Question: <URL>' command.
The problem I'm facing is that 'progressbox()' will only print what's already there in the '/tmp/TemporaryDialogFile'. It will not print new stuff that gets written to this file.
I want to know how I can get 'progressbox()' to continually display the growing output stream from 'youtube-dl'.This should be possible: <URL> says so.
Relevant code:
'''
def openDialog():
d = Dialog(dialog="dialog")
d.set_background_title("Random title")
w = os.open("/tmp/TemporaryDialogFile", os.O_RDWR|os.O_CREAT)
os.chdir("/tmp")
p = subprocess.Popen(["youtube-dl", "-citw", channel_url], stdout=w, universal_newlines=True)
d.progressbox(file_path="/tmp/TemporaryDialogFile", text="youtube-dl output:")
'''

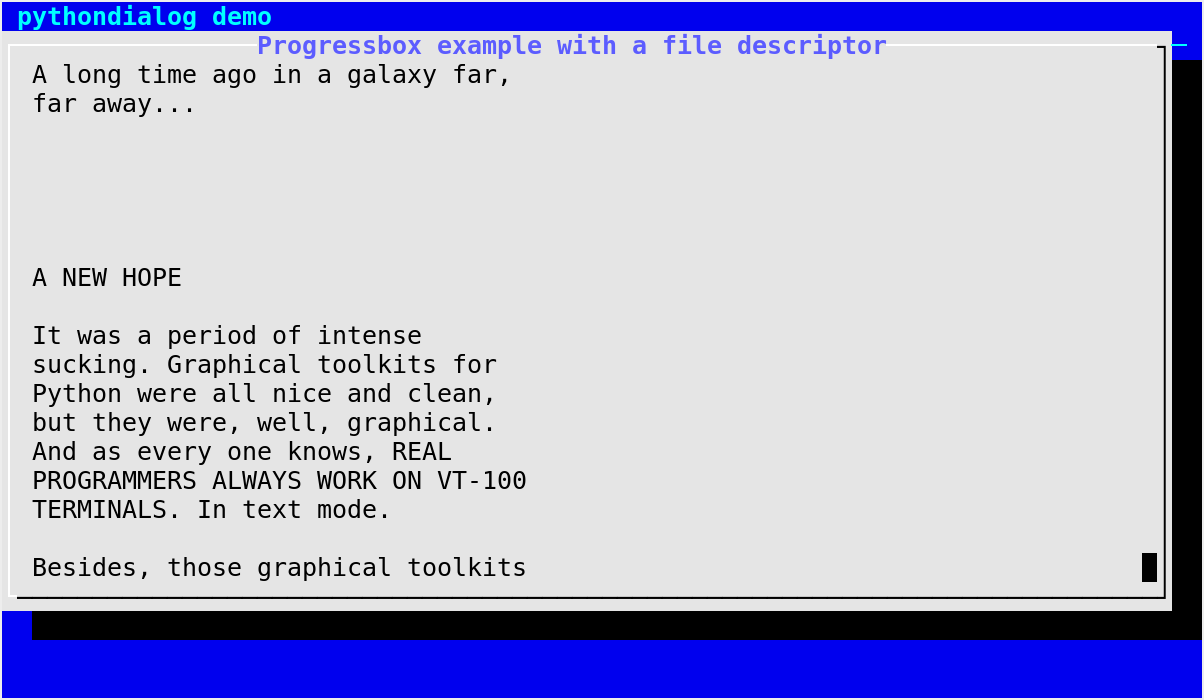
Answer: It might be a buffering issue. 'Dialog' can't show anything until the child process ('youtube-dl') flushes its stdout/stderr buffers. The following works:
'''
#!/usr/bin/env python3
import sys
from subprocess import Popen, PIPE, STDOUT
from dialog import Dialog # $ pip install pythondialog
d = Dialog(dialog="dialog")
d.set_background_title("Random title")
with Popen([sys.executable or "python", "-u", "-c", r"""import sys, time
for i in range(100):
print(i)
if i % 10 == 0:
sys.stderr.write('.
')
time.sleep(.1)
"""], stdout=PIPE, stderr=STDOUT, bufsize=0) as p:
d.progressbox(fd=p.stdout.fileno(), text="youtube-dl output:")
'''
'bufsize=0' disables buffering on Python (parent) side. '-u' makes child's streams unbuffered (line-buffered on Python 3).